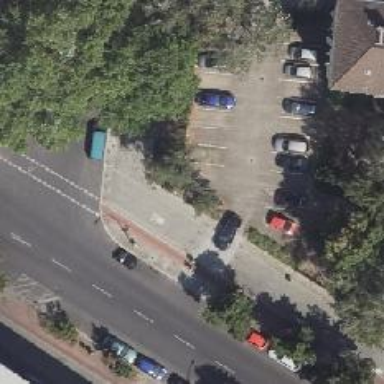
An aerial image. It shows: Sidewalk.